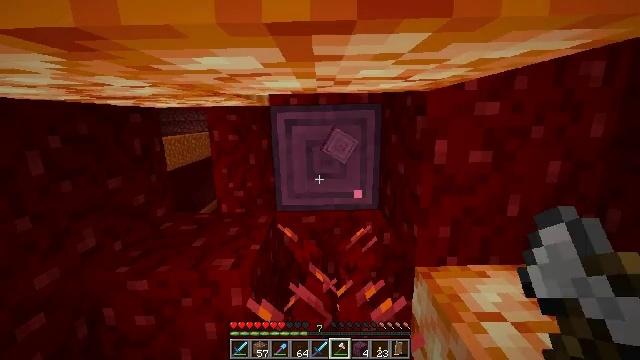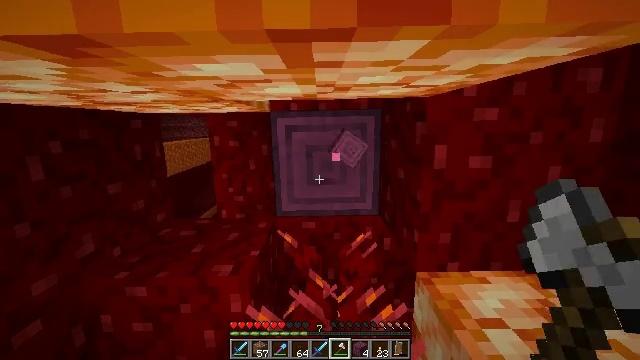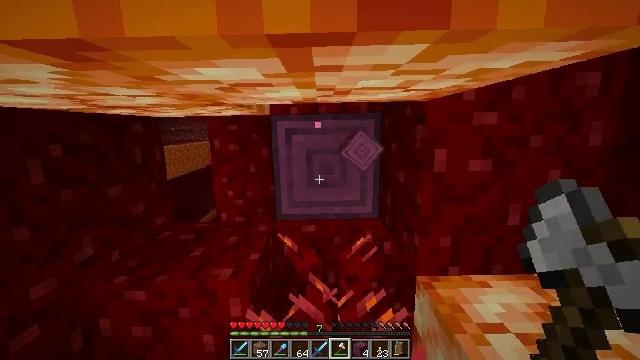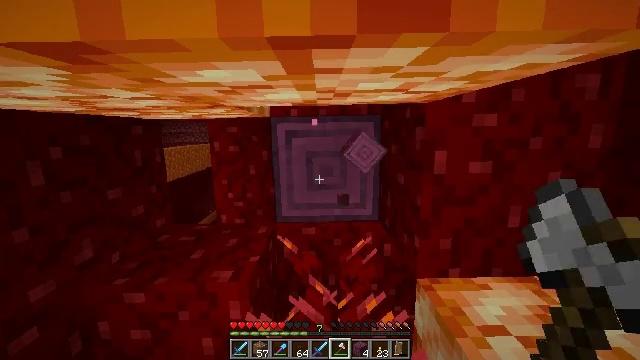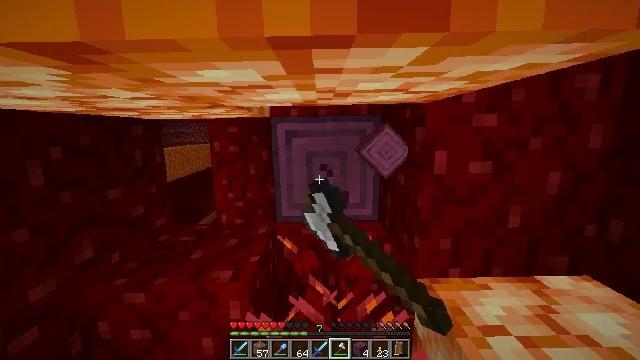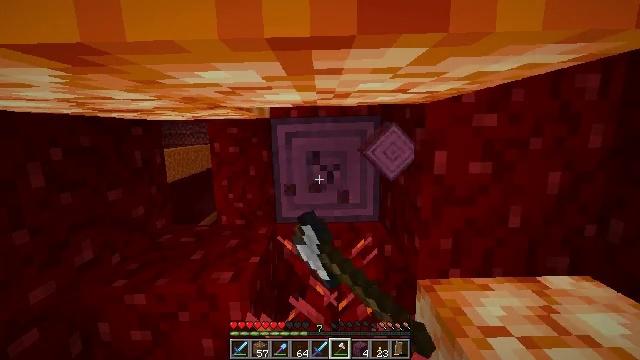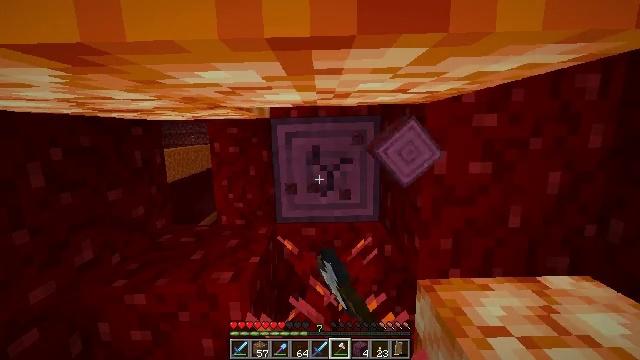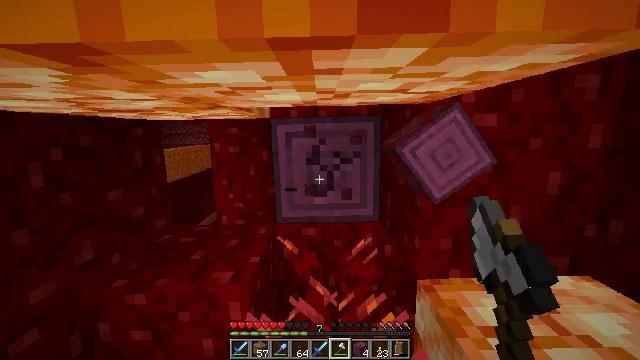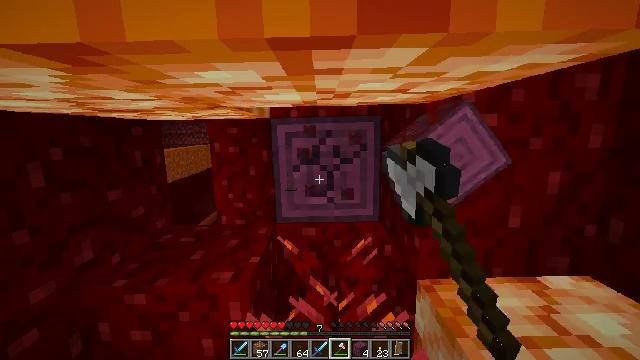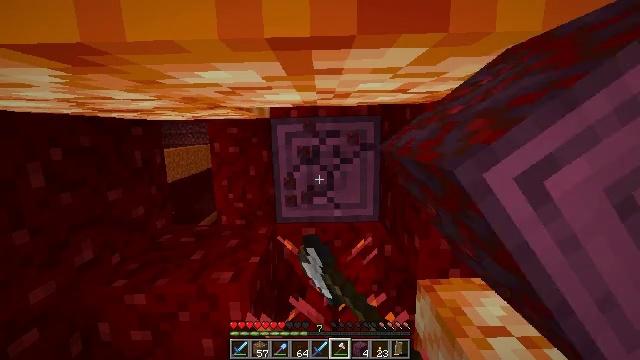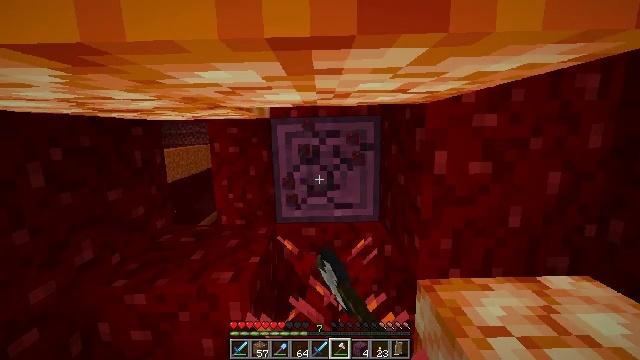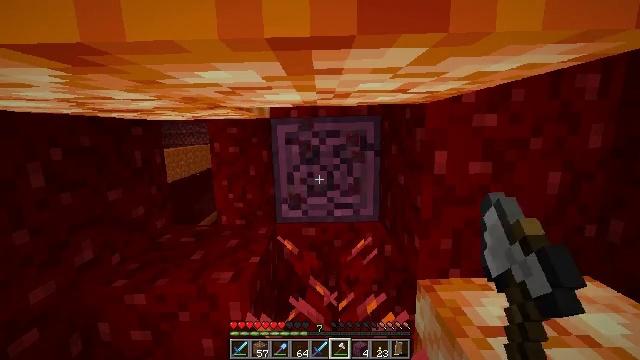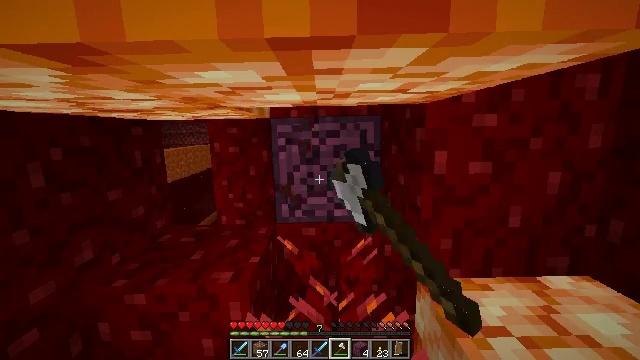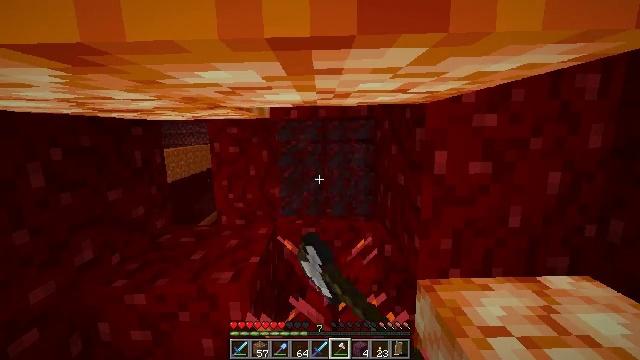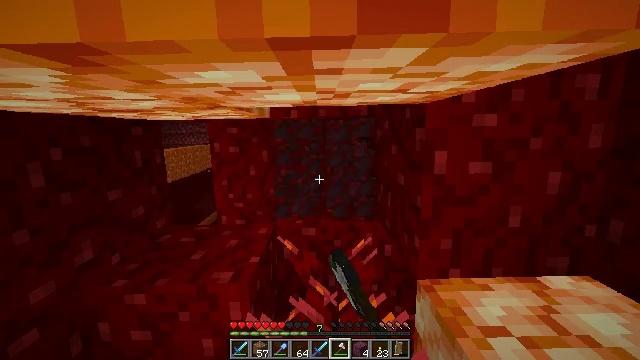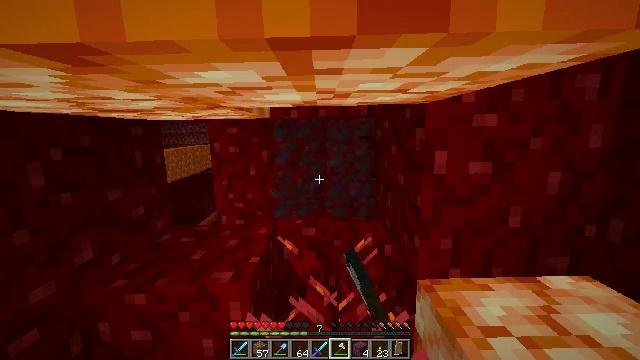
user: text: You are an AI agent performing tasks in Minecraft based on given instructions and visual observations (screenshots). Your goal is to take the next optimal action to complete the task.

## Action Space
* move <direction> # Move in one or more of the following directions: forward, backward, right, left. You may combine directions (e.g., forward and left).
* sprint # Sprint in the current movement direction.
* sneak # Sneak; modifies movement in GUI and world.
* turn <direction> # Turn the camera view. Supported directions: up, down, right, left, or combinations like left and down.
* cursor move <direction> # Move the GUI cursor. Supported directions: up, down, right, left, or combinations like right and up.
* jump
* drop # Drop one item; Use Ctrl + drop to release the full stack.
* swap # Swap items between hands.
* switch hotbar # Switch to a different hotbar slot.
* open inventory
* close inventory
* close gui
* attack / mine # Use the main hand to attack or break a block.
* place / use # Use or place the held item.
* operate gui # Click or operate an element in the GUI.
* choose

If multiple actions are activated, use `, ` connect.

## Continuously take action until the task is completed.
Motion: motion action
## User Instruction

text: Chop crimson stem from the tree.
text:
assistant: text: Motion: turn up
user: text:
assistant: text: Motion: no_op
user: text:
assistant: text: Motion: attack / mine
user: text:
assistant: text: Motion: attack / mine
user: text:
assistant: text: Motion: attack / mine
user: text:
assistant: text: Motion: attack / mine
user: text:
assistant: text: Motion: attack / mine
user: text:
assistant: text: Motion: attack / mine
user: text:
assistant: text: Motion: attack / mine
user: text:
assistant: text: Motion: attack / mine
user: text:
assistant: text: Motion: attack / mine
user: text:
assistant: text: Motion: attack / mine
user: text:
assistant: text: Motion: attack / mine
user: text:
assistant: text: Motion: attack / mine
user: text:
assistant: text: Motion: attack / mine
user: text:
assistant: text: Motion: attack / mine
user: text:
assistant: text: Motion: attack / mine
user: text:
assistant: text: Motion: no_op
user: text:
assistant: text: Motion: no_op
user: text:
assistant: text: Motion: no_op
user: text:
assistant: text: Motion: no_op
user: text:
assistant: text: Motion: no_op
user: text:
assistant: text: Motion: no_op
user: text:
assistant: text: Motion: no_op
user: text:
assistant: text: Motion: no_op
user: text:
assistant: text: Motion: no_op
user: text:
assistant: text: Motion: no_op
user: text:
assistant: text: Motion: no_op
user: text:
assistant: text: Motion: no_op
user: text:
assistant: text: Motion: no_op